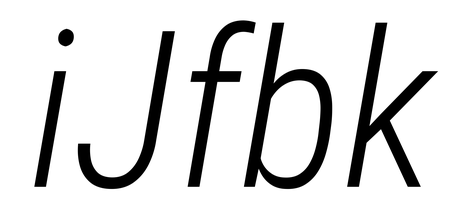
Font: Roboto-Italic_Condensed_Light_Italic